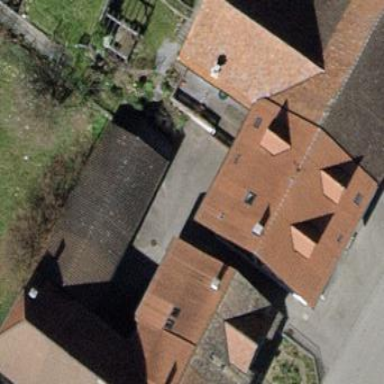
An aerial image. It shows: Semi-detached house with gabled roof.